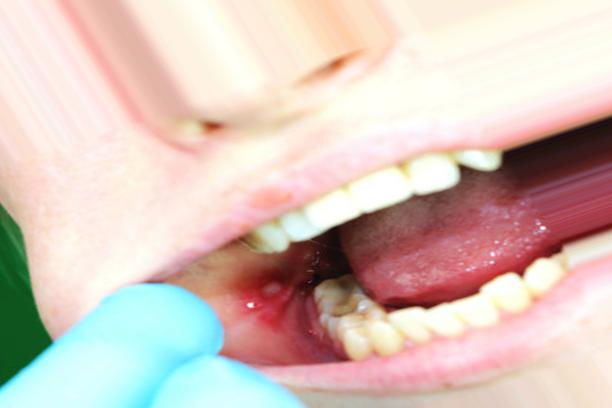
Condition: Mouth Ulcer